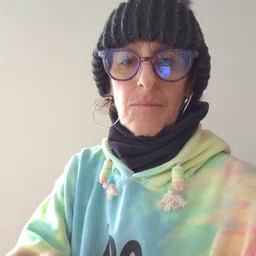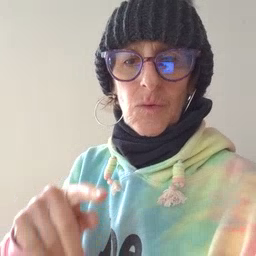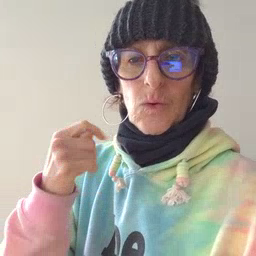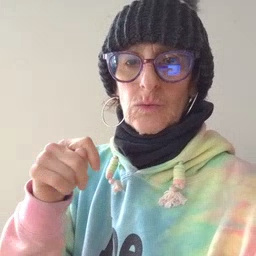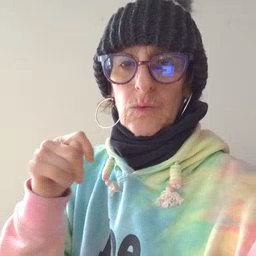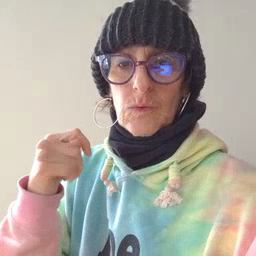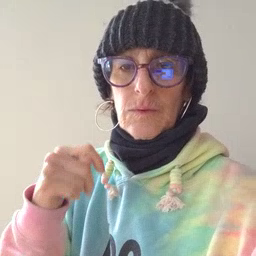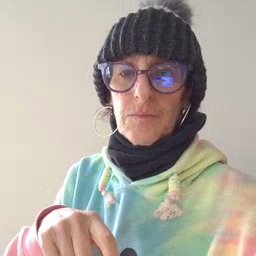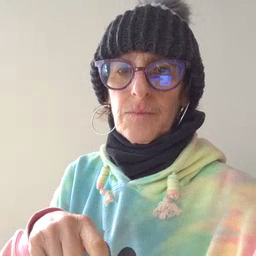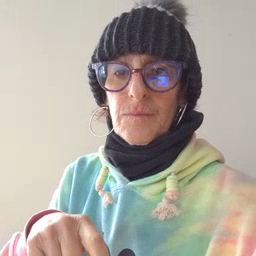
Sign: toy